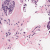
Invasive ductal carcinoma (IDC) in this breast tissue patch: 1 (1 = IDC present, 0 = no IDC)